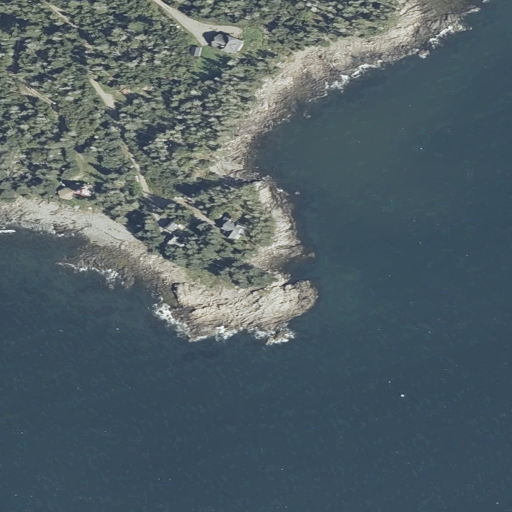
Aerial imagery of cape in Maine named Eastern Pitch containing open water, herbaceous wetlands, woody wetlands, evergreen forest, mixed forest, medium intensity development, open development, and barren land